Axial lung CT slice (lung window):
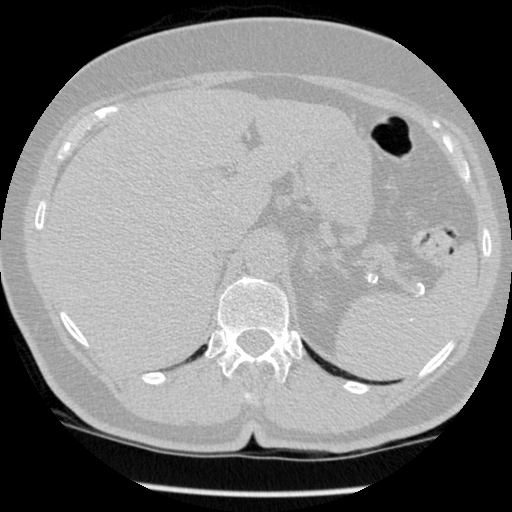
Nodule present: no